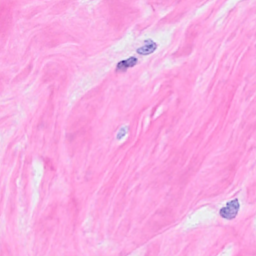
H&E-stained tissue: Breast